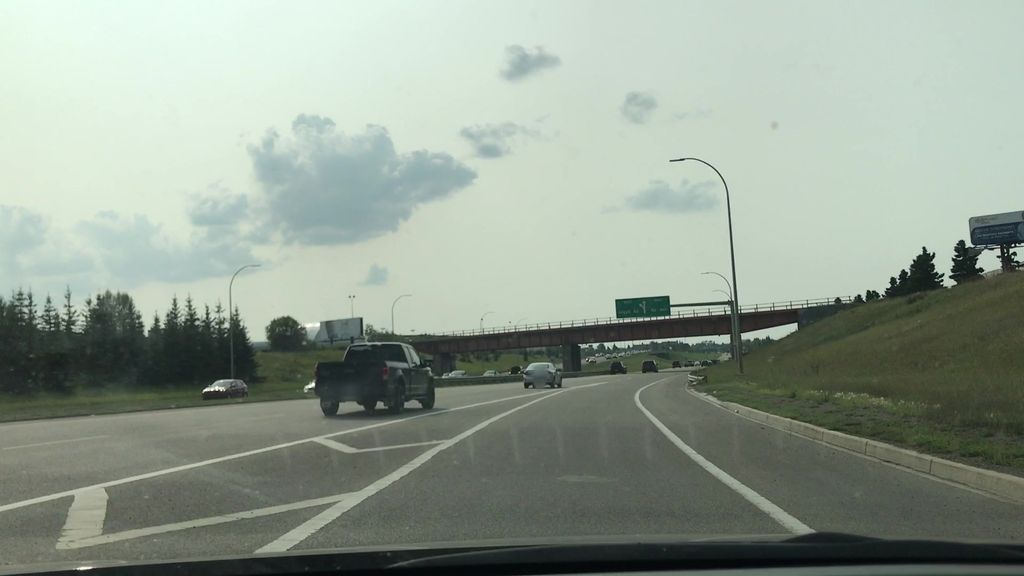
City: edmonton